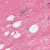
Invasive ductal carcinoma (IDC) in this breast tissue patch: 0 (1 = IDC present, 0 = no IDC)